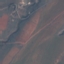
Land use / land cover: HerbaceousVegetation